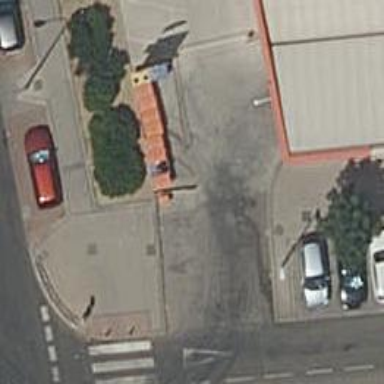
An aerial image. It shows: Footway made of paving stones.